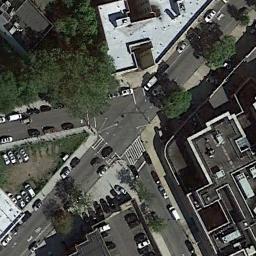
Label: intersection